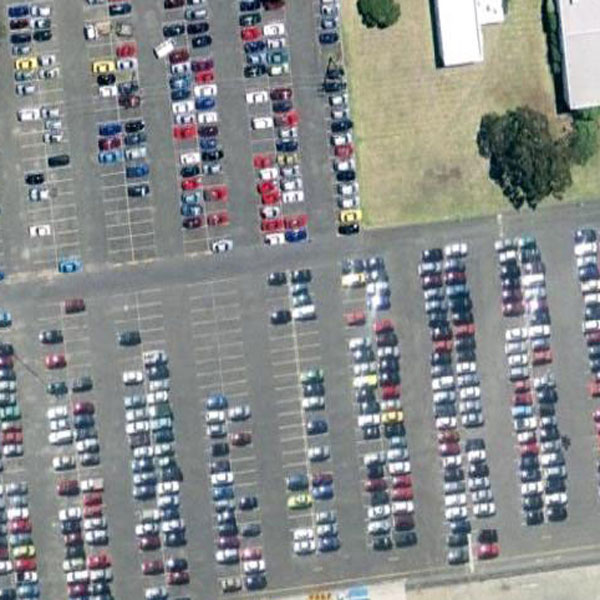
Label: Parking